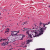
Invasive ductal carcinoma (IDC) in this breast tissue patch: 0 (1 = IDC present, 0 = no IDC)